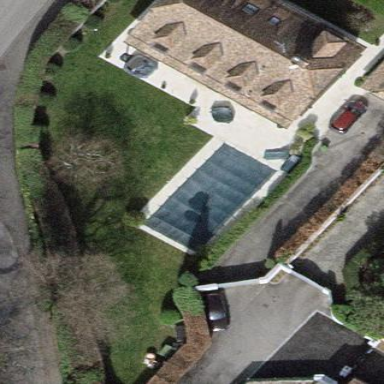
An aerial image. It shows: Swimming pool located in leisure land.